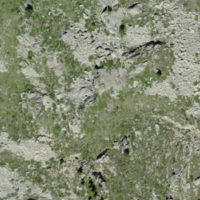
EUNIS habitat code: 31
Species observed at this site:
Rupicapra rupicapra